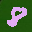
Label: 8